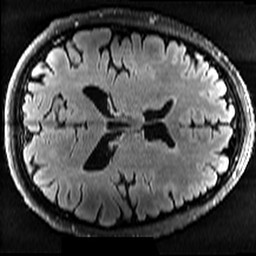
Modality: T2w
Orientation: axial
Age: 35
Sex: male
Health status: healthy
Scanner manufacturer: ge
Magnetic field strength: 3 T
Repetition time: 12 s
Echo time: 0.09548 s